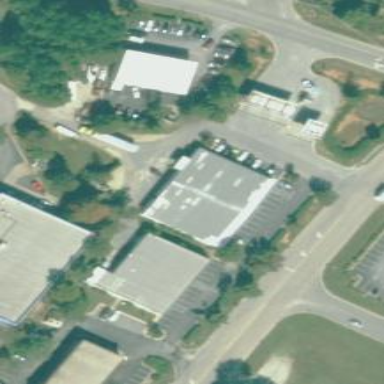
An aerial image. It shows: Retail building used for commercial purposes.